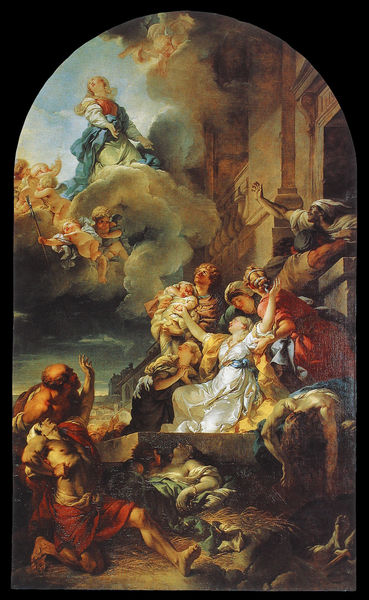
Titel: Das Flammenwunder
Künstler: Gabriel-Francois Doyen
Standort: Paris, Saint-Roch (EU - F)
Schlagwörter: feuer, gemälde, himmel, weiß, wolken, menschen, stadt, frau, männer, haus, bild, qualm, rauch, kind, engel, angst, balustrade, erscheinung